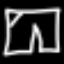
Label: pants